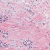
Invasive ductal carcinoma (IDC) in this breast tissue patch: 1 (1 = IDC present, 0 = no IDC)